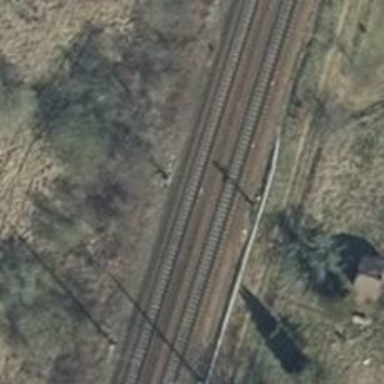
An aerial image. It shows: Railway signal.